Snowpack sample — Loveland Pass, Silver Plume, Colorado, USA (2/11/26, 12:00 PM MST)
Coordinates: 39.663, -105.886
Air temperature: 35 °F
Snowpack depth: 82 cm
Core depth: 30 cm
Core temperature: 28.4 °F
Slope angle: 13°, slope face: 12°
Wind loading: high
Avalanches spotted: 1
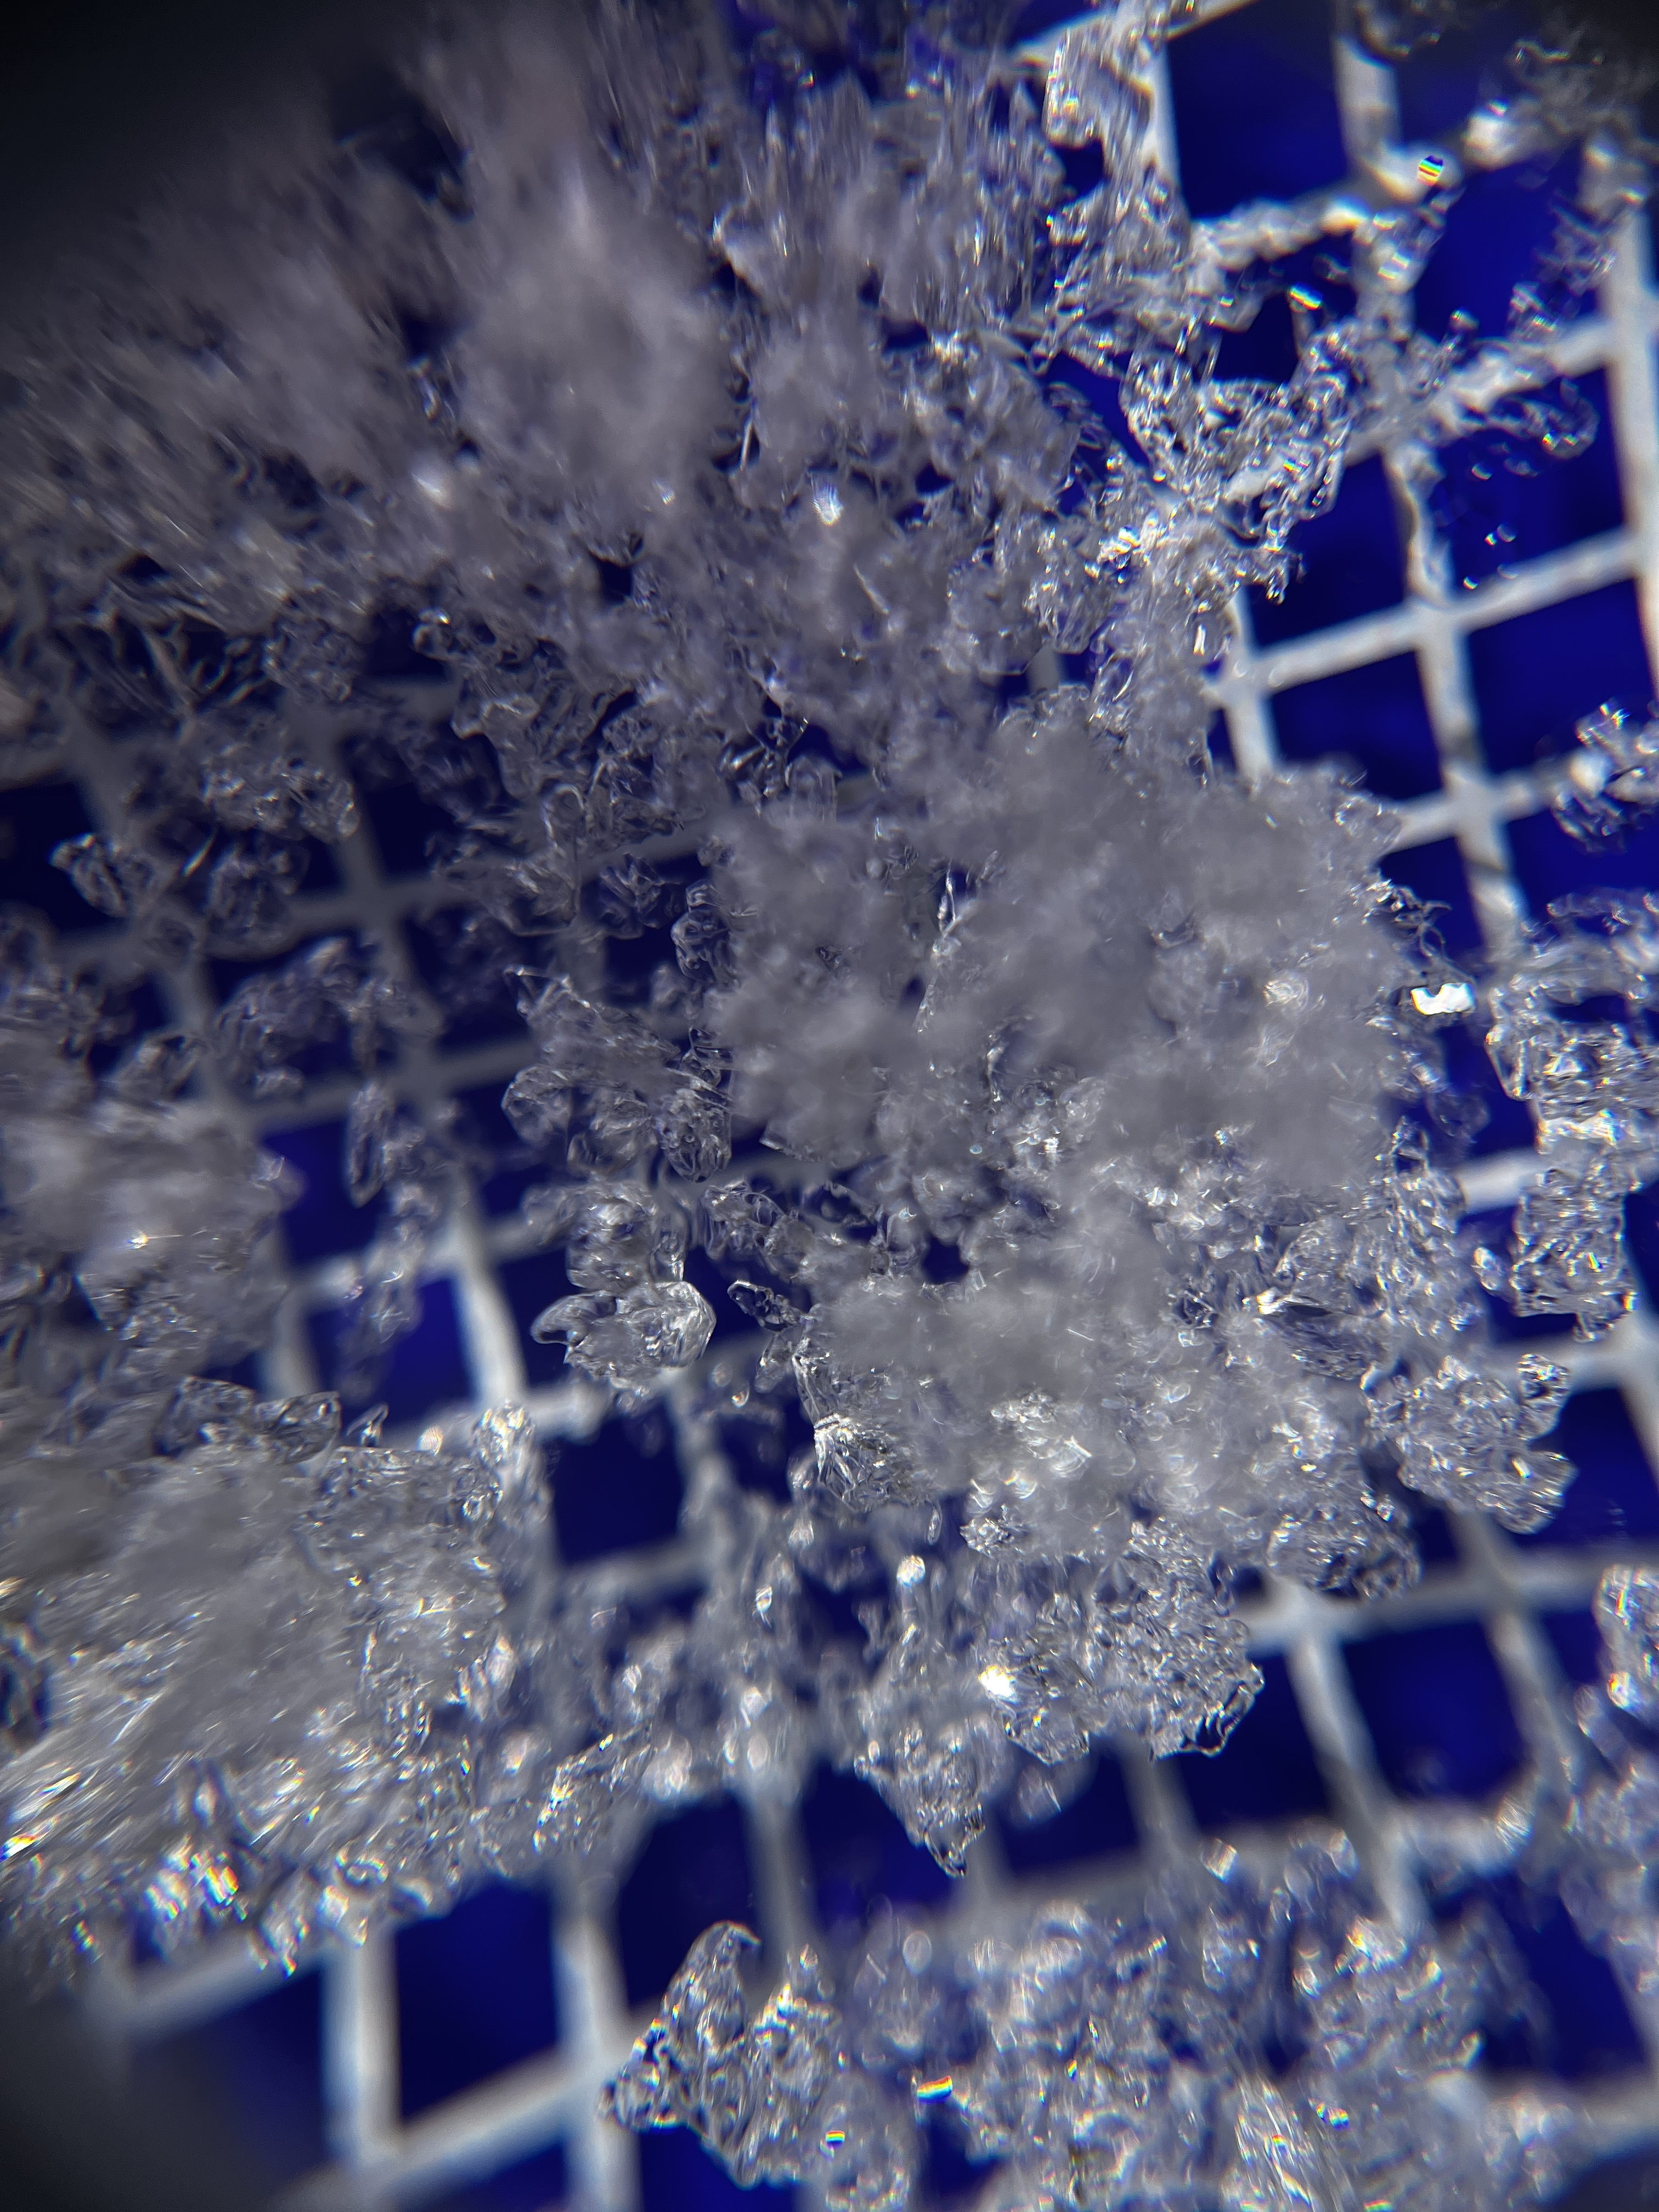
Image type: magnified_profile
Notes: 1 small avalanche spotted on the north side of the bowl, lots of wind loading